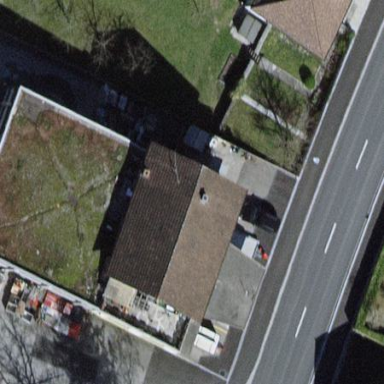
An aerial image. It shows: Semi-detached house.